Question: I am building a smart home ontology. I now have a class hierarchy like that:
I want to give definitions to the subclass of 'RoomStatus'. For example, I want to define that when room temperature is in range of 18-22 Centigrade and Humidity is in range of 40-50%, then the room has a mild status. I tried to use Class Expression Editor in Protege but it doesn't work.
How can I realize this definition?
Thanks in advance!
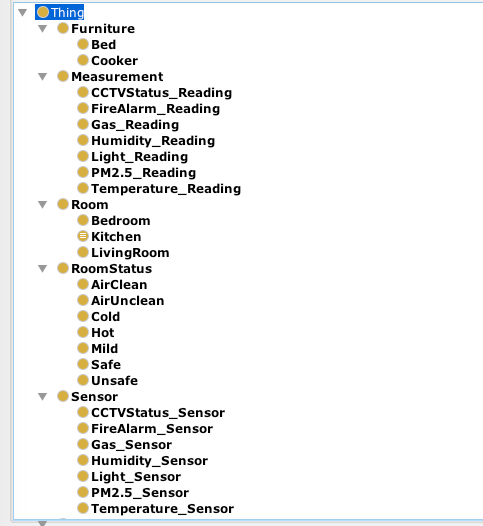
Answer: <URL> may work for you, but I think it might be better not to use equivalent class axioms when you don't have to, and to avoid tying Mild Status to particular temperatures and humidities. After all, what it means for a to have a mild status is very different for what it means for a Sauna to have a mild status.
I'd recommend using a General Class Axiom to say that:
> a Room has a temperature and a humidity within the specified ranges, the Room has a mild status.
As a class axiom, that's:
> Room (hasTemperature integer[>=18,<=22]) (hasHumidity integer[>=40,<=50]) (hasStatus Mild_Status)
That's almost exactly what you can write in Protege:

Here's the ontology (in RDF/XML and in TTL) with that axiom:
'''
@prefix : <https://stackoverflow.com/q/292<PHONE>/> .
@prefix rdfs: <http://www.w3.org/2000/01/rdf-schema#> .
@prefix owl: <http://www.w3.org/2002/07/owl#> .
@prefix xsd: <http://www.w3.org/2001/XMLSchema#> .
@prefix rdf: <http://www.w3.org/1999/02/22-rdf-syntax-ns#> .
: a owl:Ontology .
:Room a owl:Class .
:Status a owl:Class .
:Mild_Status a owl:NamedIndividual , :Status .
:hasStatus a owl:ObjectProperty .
:hasTemperature a owl:DatatypeProperty .
:hasHumidity a owl:DatatypeProperty .
[ a owl:Class ;
rdfs:subClassOf [ a owl:Restriction ;
owl:hasValue :Mild_Status ;
owl:onProperty :hasStatus
] ;
owl:intersectionOf ( :Room _:b2 _:b3 )
] .
_:b3 a owl:Restriction ;
owl:onProperty :hasTemperature ;
owl:someValuesFrom [ a rdfs:Datatype ;
owl:onDatatype xsd:integer ;
owl:withRestrictions ( _:b0 _:b4 )
] .
_:b0 xsd:minInclusive 18 .
_:b4 xsd:maxInclusive 22 .
_:b2 a owl:Restriction ;
owl:onProperty :hasHumidity ;
owl:someValuesFrom [ a rdfs:Datatype ;
owl:onDatatype xsd:integer ;
owl:withRestrictions ( _:b5 _:b1 )
] .
_:b1 xsd:minInclusive 40 .
_:b5 xsd:maxInclusive 50 .
'''
'''
<rdf:RDF
xmlns:rdf="http://www.w3.org/1999/02/22-rdf-syntax-ns#"
xmlns:owl="http://www.w3.org/2002/07/owl#"
xmlns="https://stackoverflow.com/q/292<PHONE>/"
xmlns:xsd="http://www.w3.org/2001/XMLSchema#"
xmlns:rdfs="http://www.w3.org/2000/01/rdf-schema#">
<owl:Ontology rdf:about="https://stackoverflow.com/q/292<PHONE>/"/>
<owl:Class rdf:about="https://stackoverflow.com/q/292<PHONE>/Room"/>
<owl:Class rdf:about="https://stackoverflow.com/q/292<PHONE>/Status"/>
<owl:Class>
<rdfs:subClassOf>
<owl:Restriction>
<owl:onProperty>
<owl:ObjectProperty rdf:about="https://stackoverflow.com/q/292<PHONE>/hasStatus"/>
</owl:onProperty>
<owl:hasValue>
<owl:NamedIndividual rdf:about="https://stackoverflow.com/q/292<PHONE>/Mild_Status">
<rdf:type rdf:resource="https://stackoverflow.com/q/292<PHONE>/Status"/>
</owl:NamedIndividual>
</owl:hasValue>
</owl:Restriction>
</rdfs:subClassOf>
<owl:intersectionOf rdf:parseType="Collection">
<owl:Class rdf:about="https://stackoverflow.com/q/292<PHONE>/Room"/>
<owl:Restriction>
<owl:onProperty>
<owl:DatatypeProperty rdf:about="https://stackoverflow.com/q/292<PHONE>/hasHumidity"/>
</owl:onProperty>
<owl:someValuesFrom>
<rdfs:Datatype>
<owl:onDatatype rdf:resource="http://www.w3.org/2001/XMLSchema#integer"/>
<owl:withRestrictions rdf:parseType="Collection">
<rdf:Description>
<xsd:maxInclusive rdf:datatype="http://www.w3.org/2001/XMLSchema#integer"
>50</xsd:maxInclusive>
</rdf:Description>
<rdf:Description>
<xsd:minInclusive rdf:datatype="http://www.w3.org/2001/XMLSchema#integer"
>40</xsd:minInclusive>
</rdf:Description>
</owl:withRestrictions>
</rdfs:Datatype>
</owl:someValuesFrom>
</owl:Restriction>
<owl:Restriction>
<owl:onProperty>
<owl:DatatypeProperty rdf:about="https://stackoverflow.com/q/292<PHONE>/hasTemperature"/>
</owl:onProperty>
<owl:someValuesFrom>
<rdfs:Datatype>
<owl:onDatatype rdf:resource="http://www.w3.org/2001/XMLSchema#integer"/>
<owl:withRestrictions rdf:parseType="Collection">
<rdf:Description>
<xsd:minInclusive rdf:datatype="http://www.w3.org/2001/XMLSchema#integer"
>18</xsd:minInclusive>
</rdf:Description>
<rdf:Description>
<xsd:maxInclusive rdf:datatype="http://www.w3.org/2001/XMLSchema#integer"
>22</xsd:maxInclusive>
</rdf:Description>
</owl:withRestrictions>
</rdfs:Datatype>
</owl:someValuesFrom>
</owl:Restriction>
</owl:intersectionOf>
</owl:Class>
</rdf:RDF>
'''